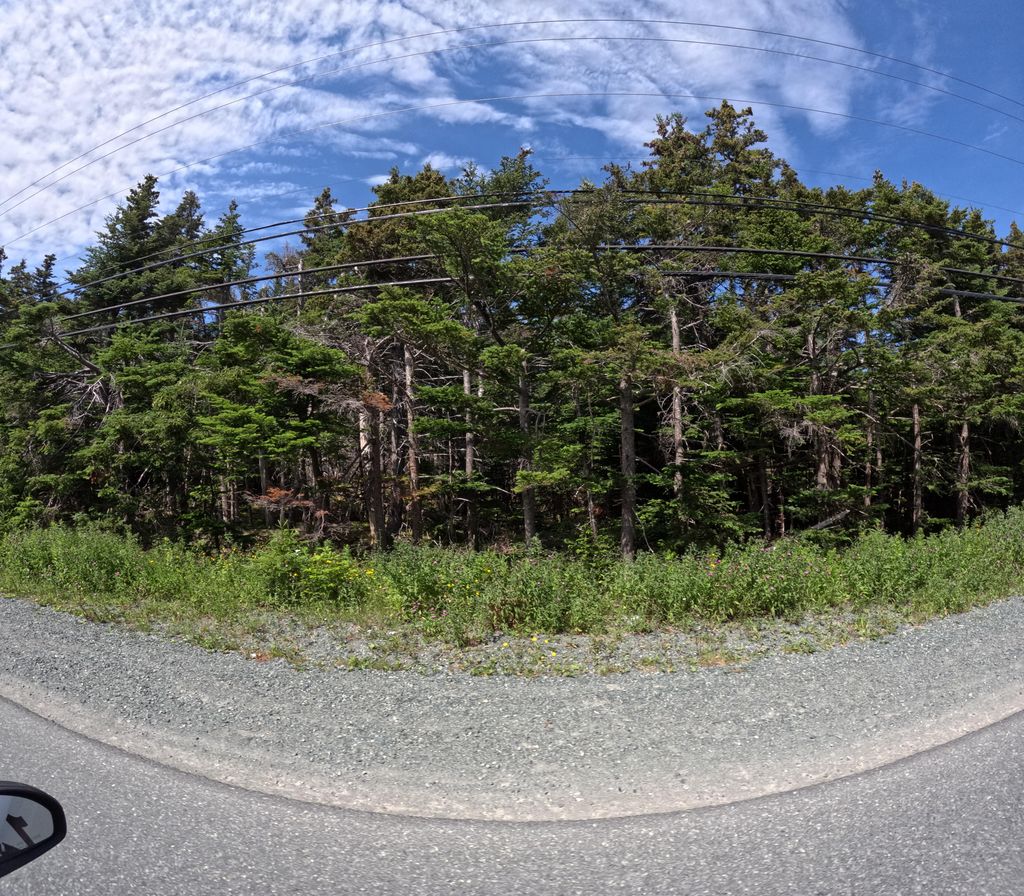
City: st_johns